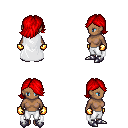
a pixel art fantasy rpg character, female body template, human, dark skin, white cape, white pants, red swoop hairstyle, gold gloves, metal boots, four views (front, back, left, right), 2x2 character sprite sheet, small pixel art, hard edges, no anti-aliasing